Question: How can we set default layout in zf2 if the layout folder is out side the module directory

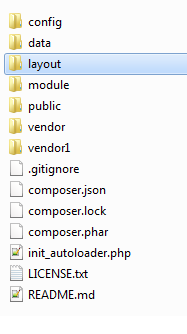
Answer: You can set the layout anywhere you want it doesn't have to be in the modules directory.
just set it inside your modules config
'''
'view_manager' => array(
'display_not_found_reason' => true,
'display_exceptions' => true,
'doctype' => 'HTML5',
'not_found_template' => 'error/404',
'exception_template' => 'error/index',
'template_map' => array(
'layout/layout' => '/anypath/you/want/view/layout/layout.phtml',
),
'template_path_stack' => array(
'/anypath/you/want/view',
),
),
'''